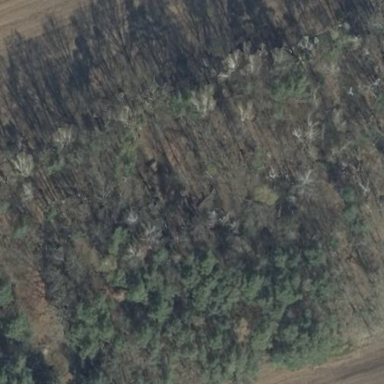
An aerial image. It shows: Mixed wood forest area.